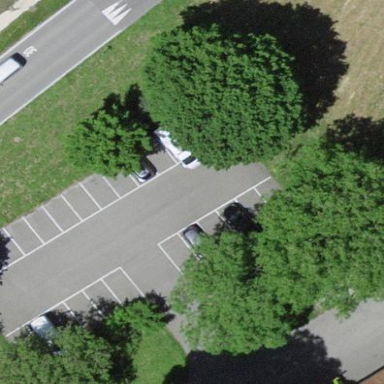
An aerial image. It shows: Parking area.